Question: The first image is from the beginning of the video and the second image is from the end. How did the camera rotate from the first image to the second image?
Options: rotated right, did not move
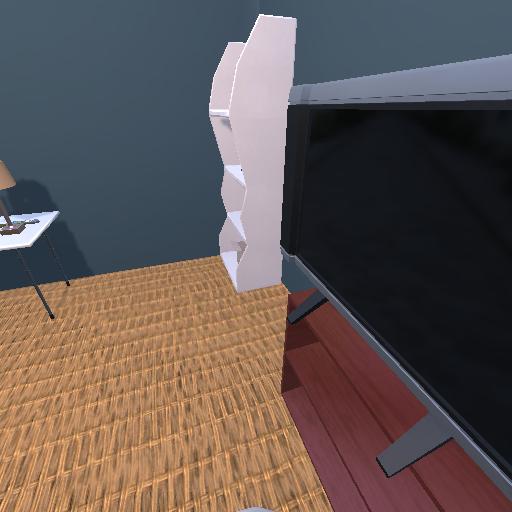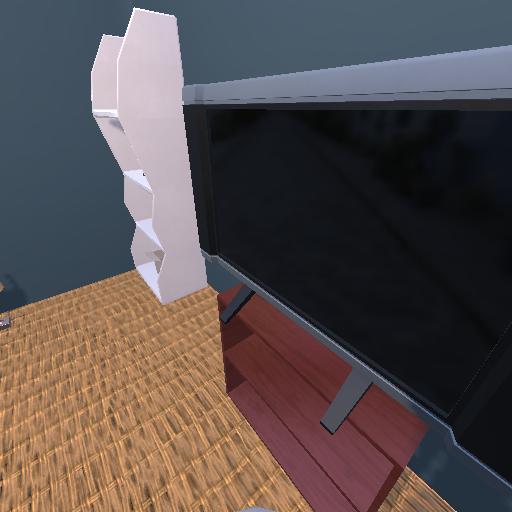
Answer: rotated right